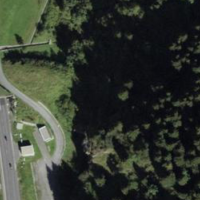
EUNIS habitat code: 43
Species observed at this site:
Rumex alpinus
Chamaenerion dodonaei